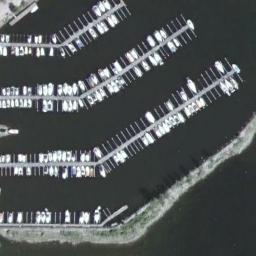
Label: harbor